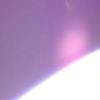
Label: sunburn